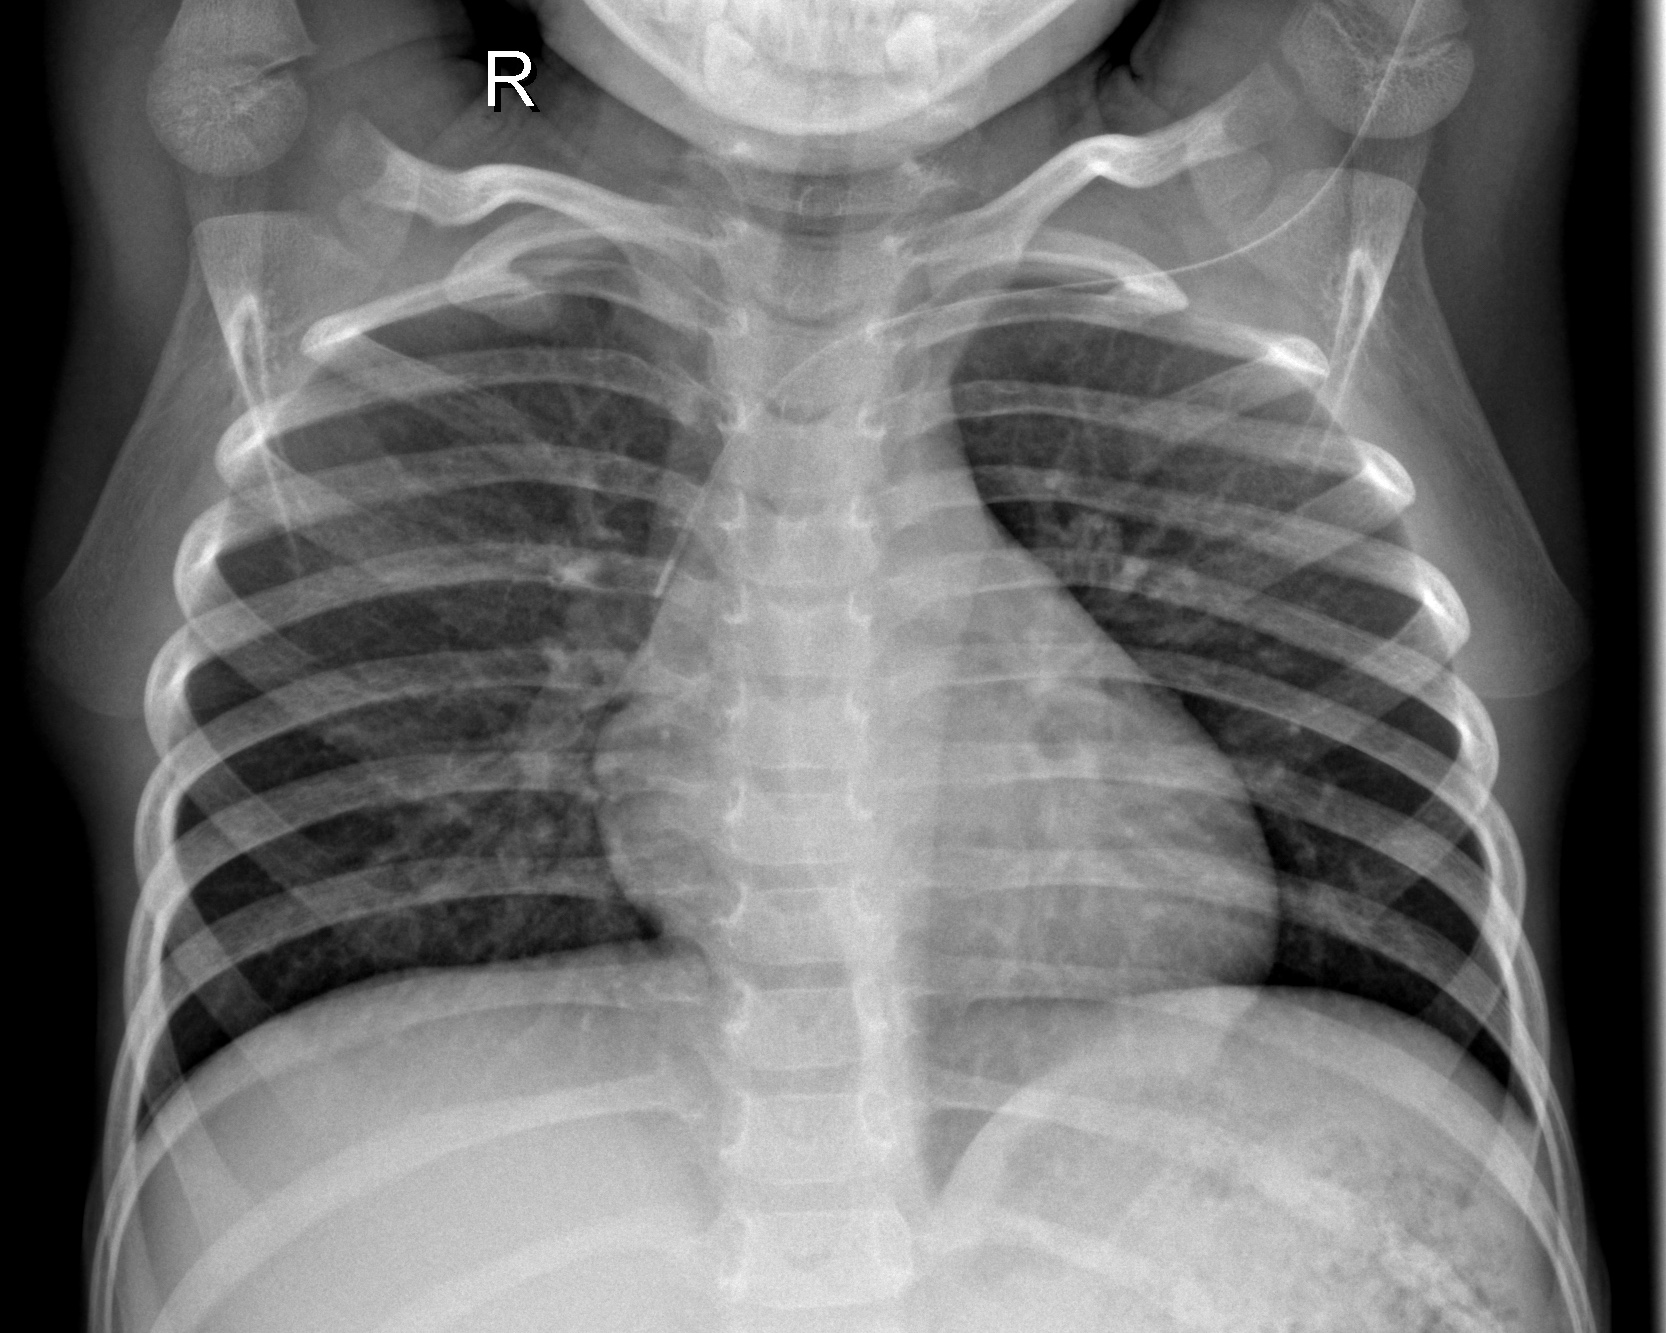
Diagnosis: NORMAL